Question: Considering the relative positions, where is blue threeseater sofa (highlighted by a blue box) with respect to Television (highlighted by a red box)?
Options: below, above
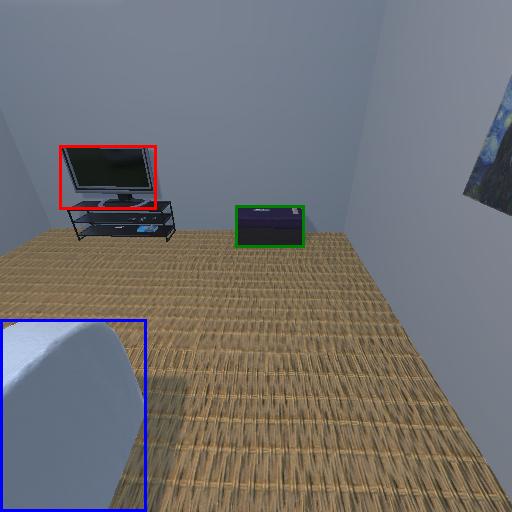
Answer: below